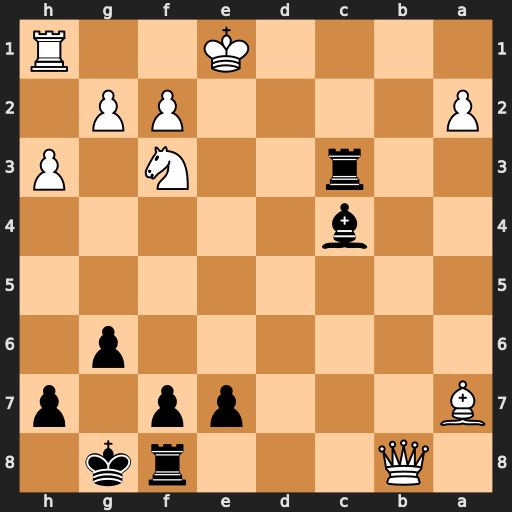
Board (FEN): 1Q3rk1/B3pp1p/6p1/8/2b5/2r2N1P/P4PP1/4K2R
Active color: b
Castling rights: K
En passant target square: -
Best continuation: Rxb8 Bxb8 Rc1+ Kd2 Rxh1